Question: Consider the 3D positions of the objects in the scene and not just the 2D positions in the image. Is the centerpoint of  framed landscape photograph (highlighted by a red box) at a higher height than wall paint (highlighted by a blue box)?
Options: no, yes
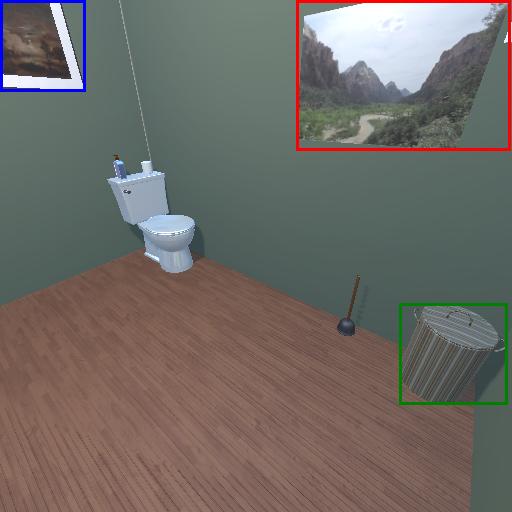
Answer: no